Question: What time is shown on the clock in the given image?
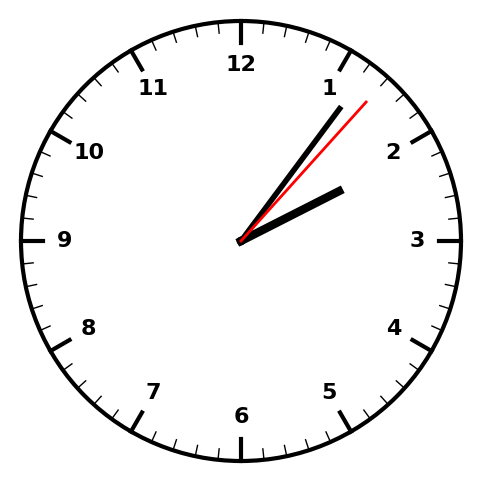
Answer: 02:06:07